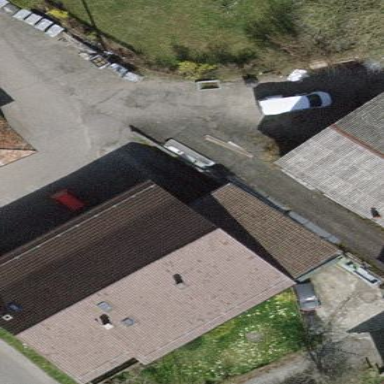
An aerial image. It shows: Simple house.